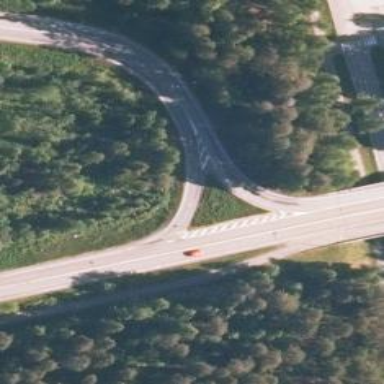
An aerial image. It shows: Trunk link highway with asphalt surface.